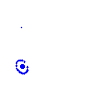
Particle: electron